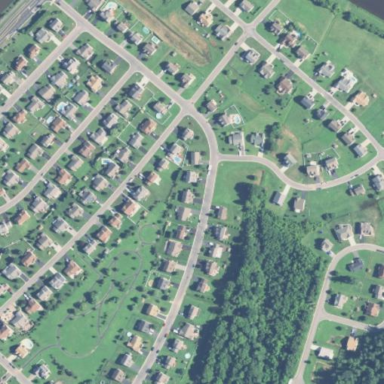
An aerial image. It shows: Residential area consisting of single-family homes.